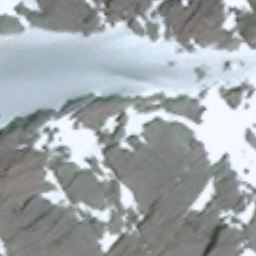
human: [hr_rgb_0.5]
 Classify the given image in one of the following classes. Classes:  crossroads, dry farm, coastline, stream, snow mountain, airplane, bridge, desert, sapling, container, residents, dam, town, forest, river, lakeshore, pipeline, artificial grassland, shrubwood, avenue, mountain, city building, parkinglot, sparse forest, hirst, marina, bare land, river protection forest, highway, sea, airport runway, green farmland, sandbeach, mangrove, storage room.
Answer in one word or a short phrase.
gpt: snow mountain